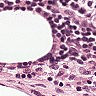
Metastatic tissue present: no